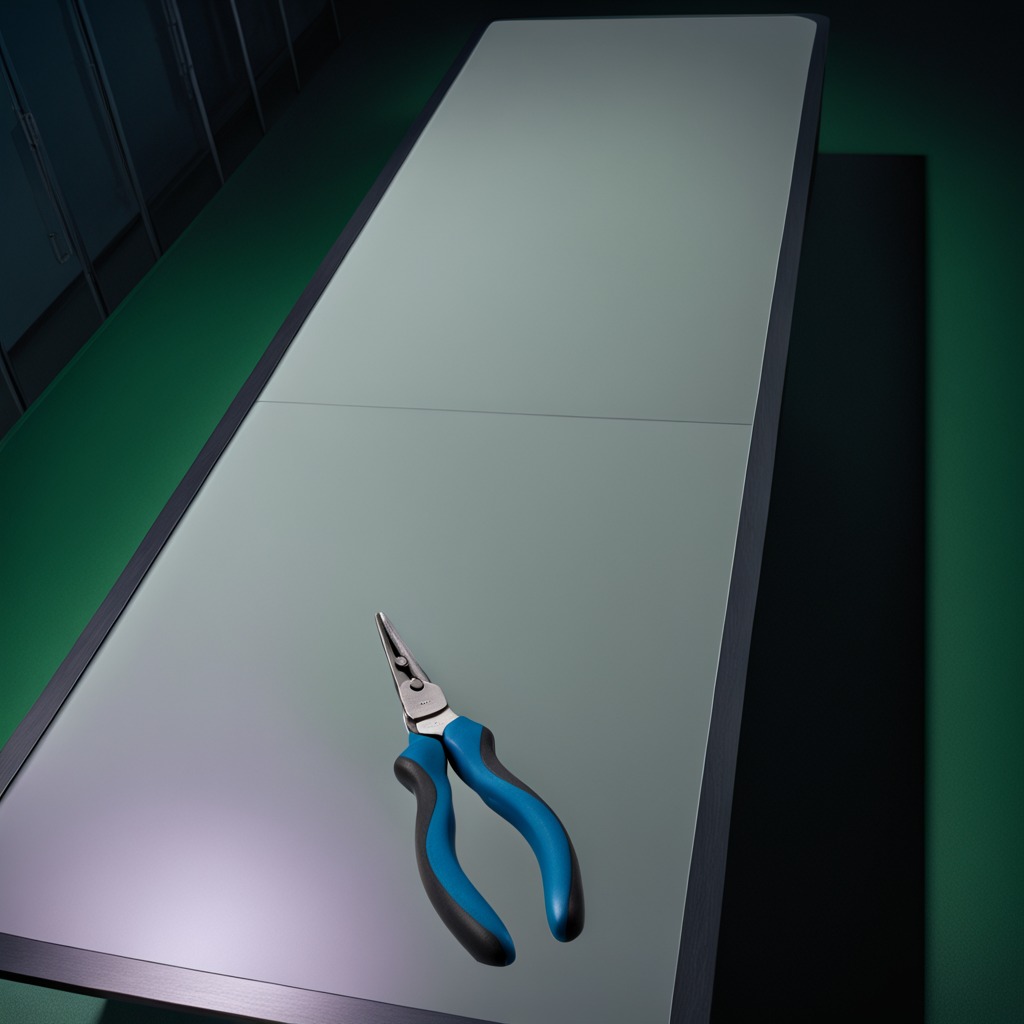
A plier is lying on a clean empty table in a railway signal maintenance room lit by harsh overhead fluorescents.